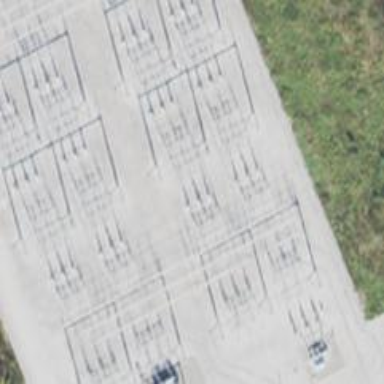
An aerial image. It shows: Switch for power supply.